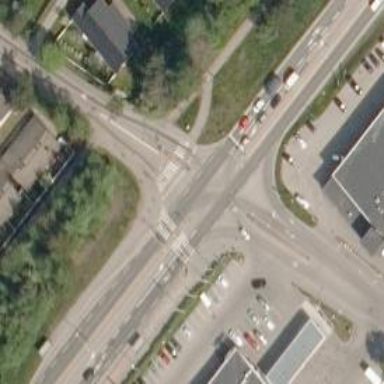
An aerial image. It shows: Asphalt cycleway with crossing.